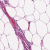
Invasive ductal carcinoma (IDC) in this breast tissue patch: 0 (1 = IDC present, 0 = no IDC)